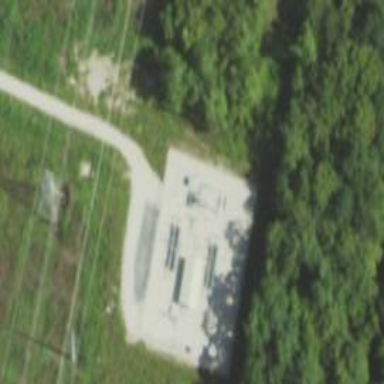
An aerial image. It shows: Fenced substation used for measurement purposes.